Interaction volume radius: 5 \u00c5
Interaction volume height: 20 \u00c5
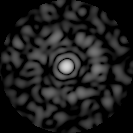
Disorder parameter: 0.8425